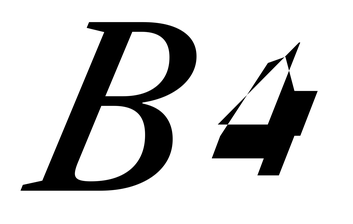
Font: LibreCaslonText-Italic_Medium_Italic